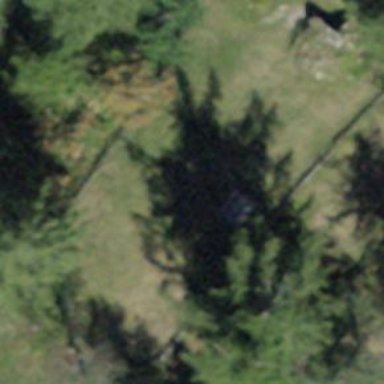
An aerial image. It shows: Picnic table located in leisure land area.